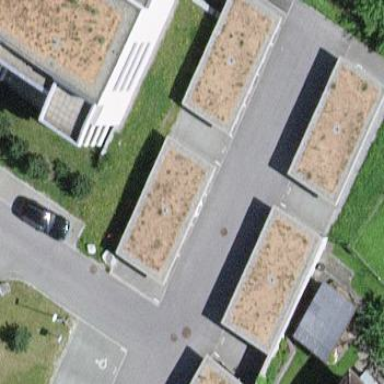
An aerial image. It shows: Garages with flat roofs.